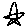
Label: star